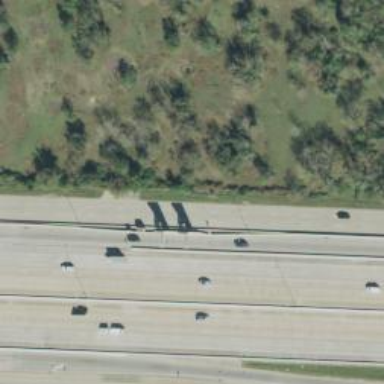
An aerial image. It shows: Toll gantry on the road.